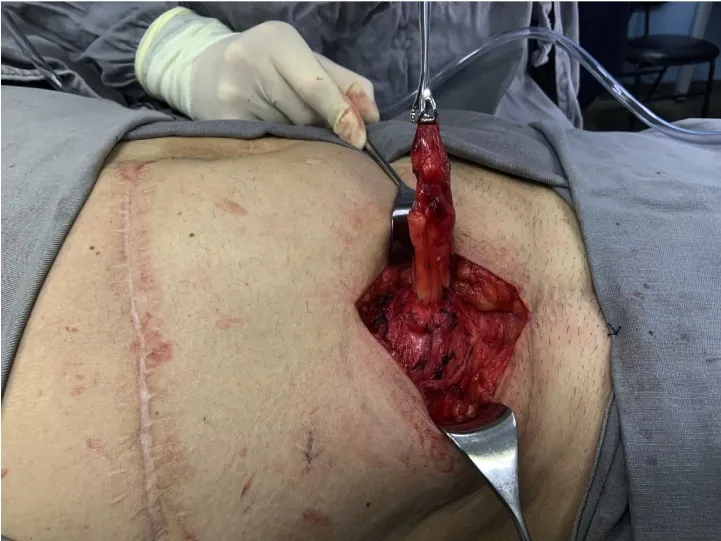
Spigelian hernia containing the appendix.
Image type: medical_photograph (other_medical_photograph)